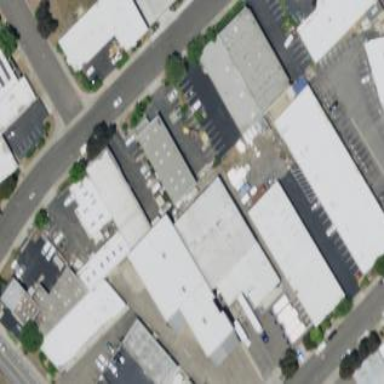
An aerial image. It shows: Commercial building.